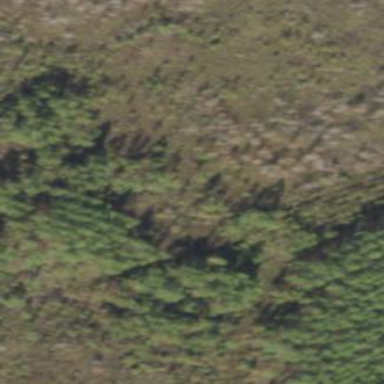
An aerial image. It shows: Forest area dominated by needle-leaved trees.